Field crop: maize
Growth stage: 2
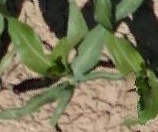
Species: maize